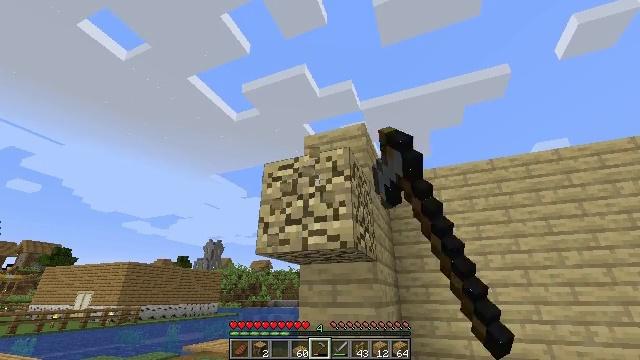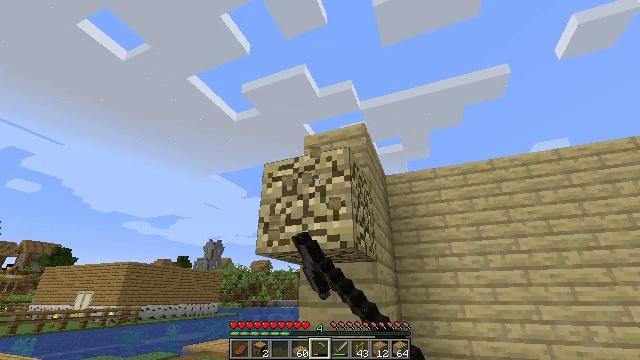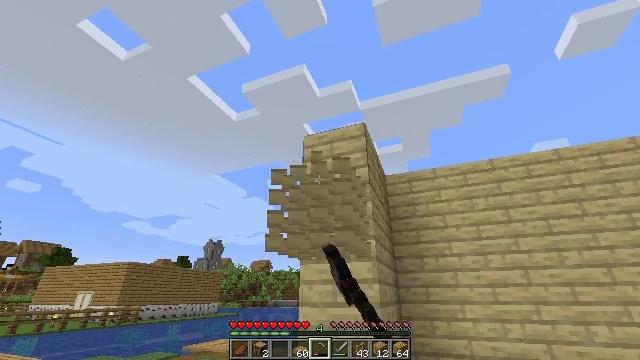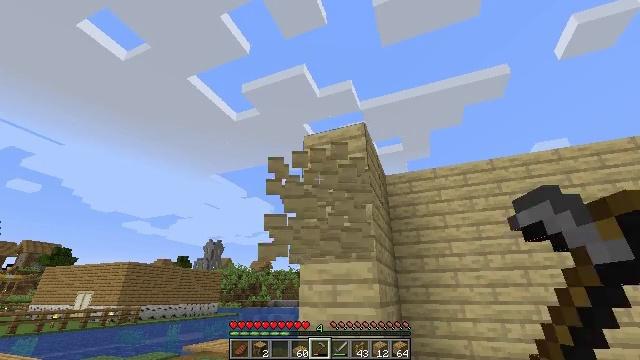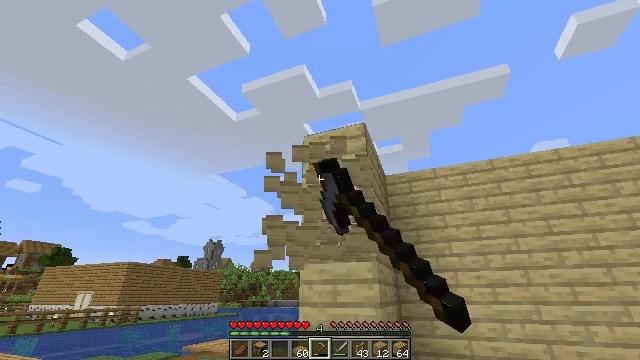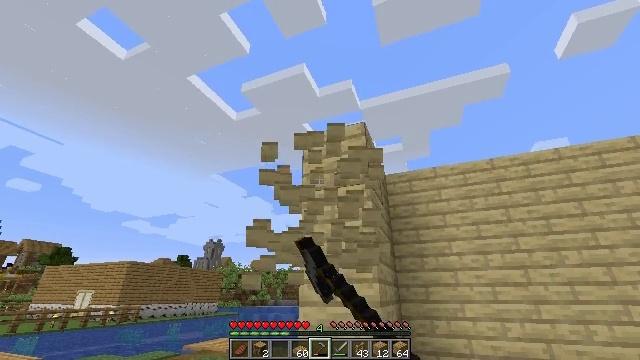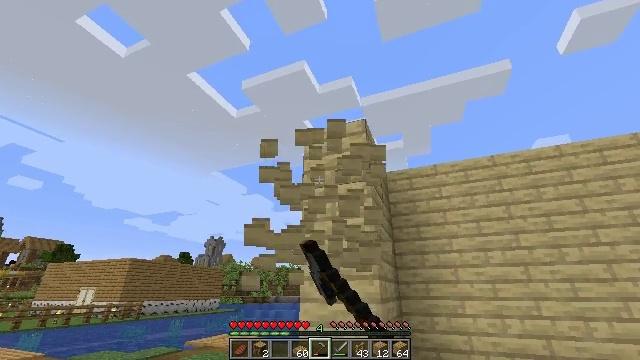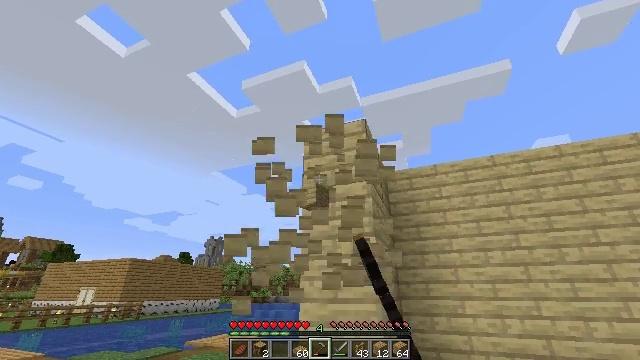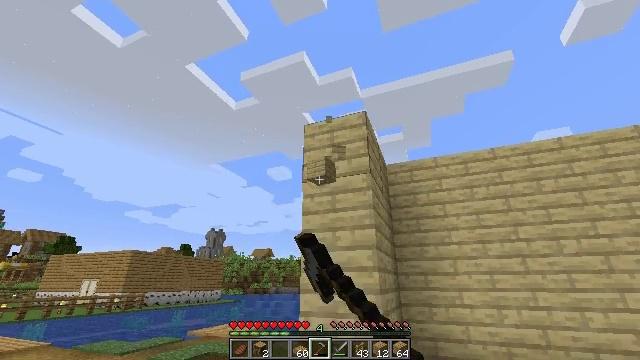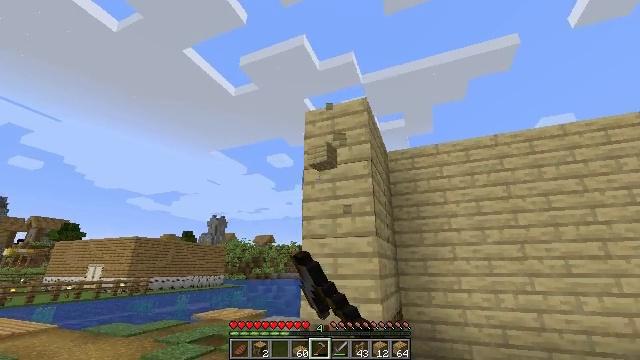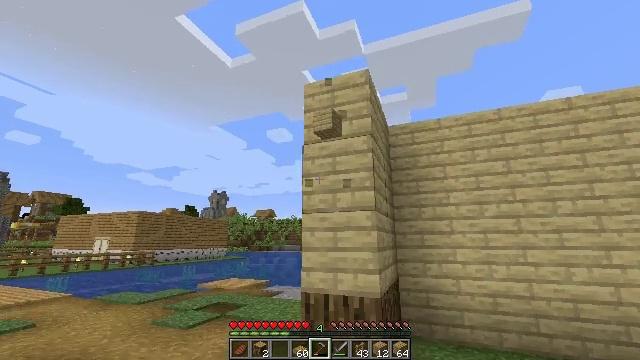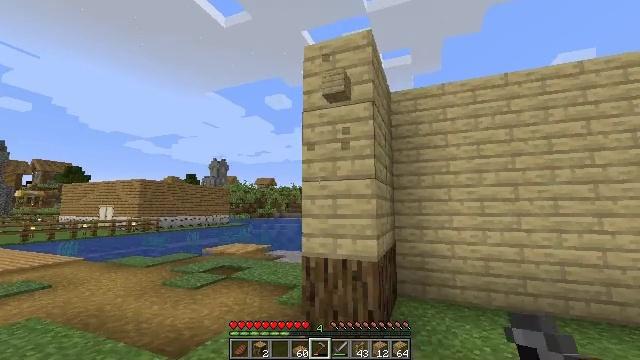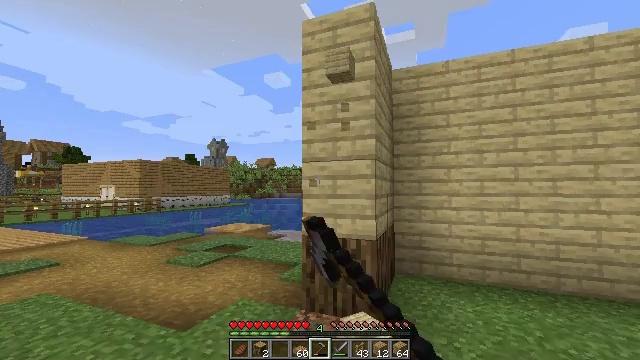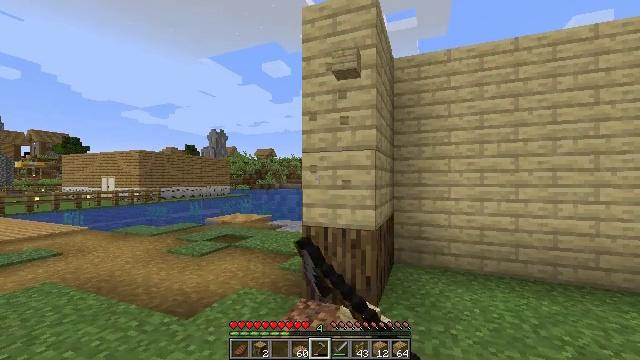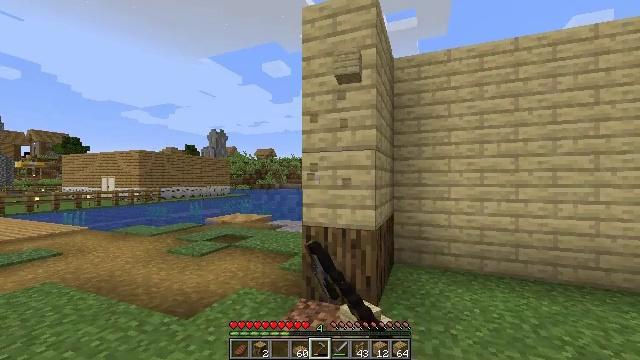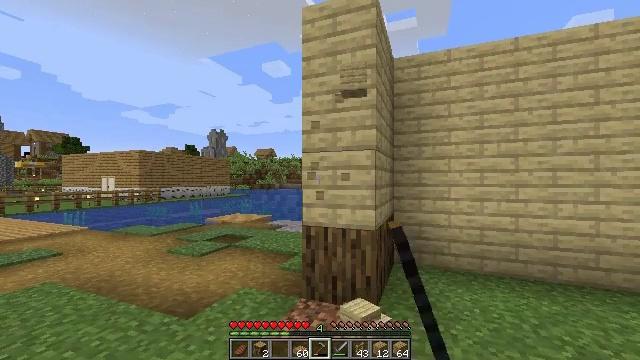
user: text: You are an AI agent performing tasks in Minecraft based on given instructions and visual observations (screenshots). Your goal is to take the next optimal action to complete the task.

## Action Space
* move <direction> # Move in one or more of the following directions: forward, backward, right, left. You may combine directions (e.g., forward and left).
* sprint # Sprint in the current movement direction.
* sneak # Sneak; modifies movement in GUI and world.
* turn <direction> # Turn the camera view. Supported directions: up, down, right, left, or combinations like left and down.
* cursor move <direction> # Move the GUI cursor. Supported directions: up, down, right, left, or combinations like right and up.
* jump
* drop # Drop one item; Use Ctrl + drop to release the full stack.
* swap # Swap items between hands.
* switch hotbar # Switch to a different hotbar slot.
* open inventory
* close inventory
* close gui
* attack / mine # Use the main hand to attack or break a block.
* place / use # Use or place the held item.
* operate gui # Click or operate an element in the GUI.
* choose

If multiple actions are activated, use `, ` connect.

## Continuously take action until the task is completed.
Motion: motion action
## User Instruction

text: Break the existing birch planks.
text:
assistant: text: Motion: attack / mine
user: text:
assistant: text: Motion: attack / mine
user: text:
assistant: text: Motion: attack / mine
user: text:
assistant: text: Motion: attack / mine
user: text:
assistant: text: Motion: attack / mine
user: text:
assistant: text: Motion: attack / mine
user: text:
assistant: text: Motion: attack / mine
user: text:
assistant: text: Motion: turn down, attack / mine
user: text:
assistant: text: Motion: turn down, attack / mine
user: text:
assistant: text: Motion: turn down, attack / mine
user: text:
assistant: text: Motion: turn down, attack / mine
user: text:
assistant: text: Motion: turn down, attack / mine
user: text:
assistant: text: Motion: turn down, attack / mine
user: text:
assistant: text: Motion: attack / mine
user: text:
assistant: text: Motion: attack / mine
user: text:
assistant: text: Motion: attack / mine
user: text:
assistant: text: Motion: attack / mine
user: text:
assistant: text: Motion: attack / mine
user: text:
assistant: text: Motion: attack / mine
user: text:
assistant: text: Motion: attack / mine
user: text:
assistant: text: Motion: attack / mine
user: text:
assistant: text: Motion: attack / mine
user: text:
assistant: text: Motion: attack / mine
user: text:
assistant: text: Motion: attack / mine
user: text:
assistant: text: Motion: attack / mine
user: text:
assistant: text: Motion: attack / mine
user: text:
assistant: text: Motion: attack / mine
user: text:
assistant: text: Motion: attack / mine
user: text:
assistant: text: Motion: attack / mine
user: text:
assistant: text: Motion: attack / mine